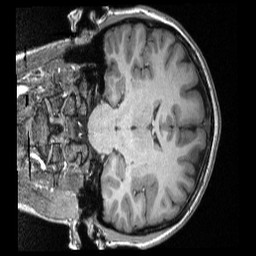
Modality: T1w
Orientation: coronal
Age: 18
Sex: female
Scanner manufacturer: siemens
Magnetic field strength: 3 T
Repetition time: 2.3 s
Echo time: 0.00308 s